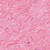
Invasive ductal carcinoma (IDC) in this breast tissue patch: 0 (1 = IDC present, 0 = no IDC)